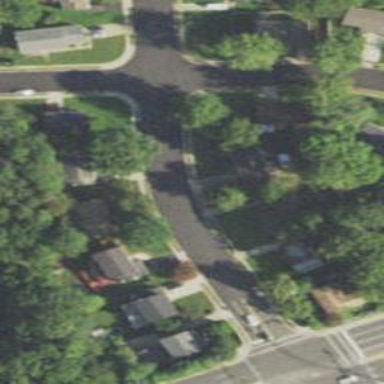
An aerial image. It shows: Smooth asphalt road in residential area.